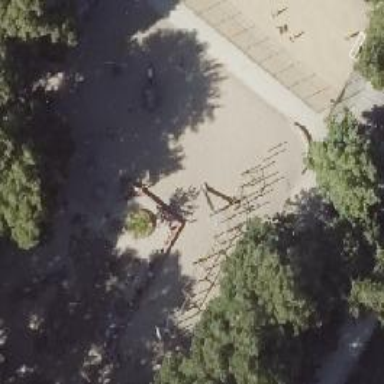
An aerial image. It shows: Playground with various play structures.